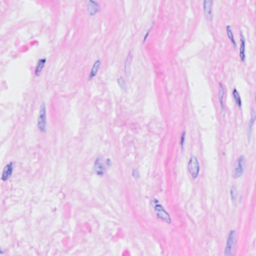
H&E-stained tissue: Breast